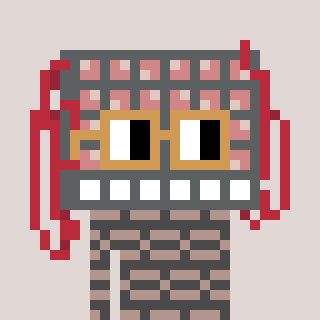
a pixel art character with square brown glasses, a turing-shaped head and a grayscale-colored body on a warm background